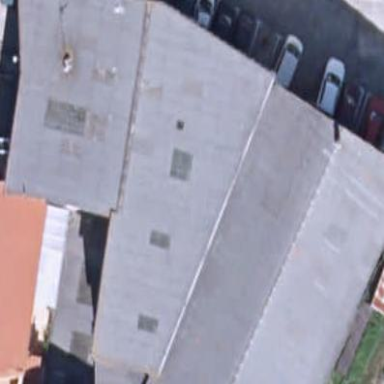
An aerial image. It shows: Industrial building.